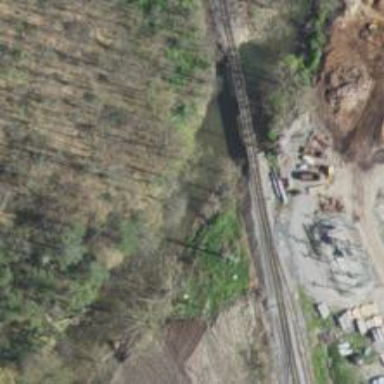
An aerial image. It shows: Railway bridge.